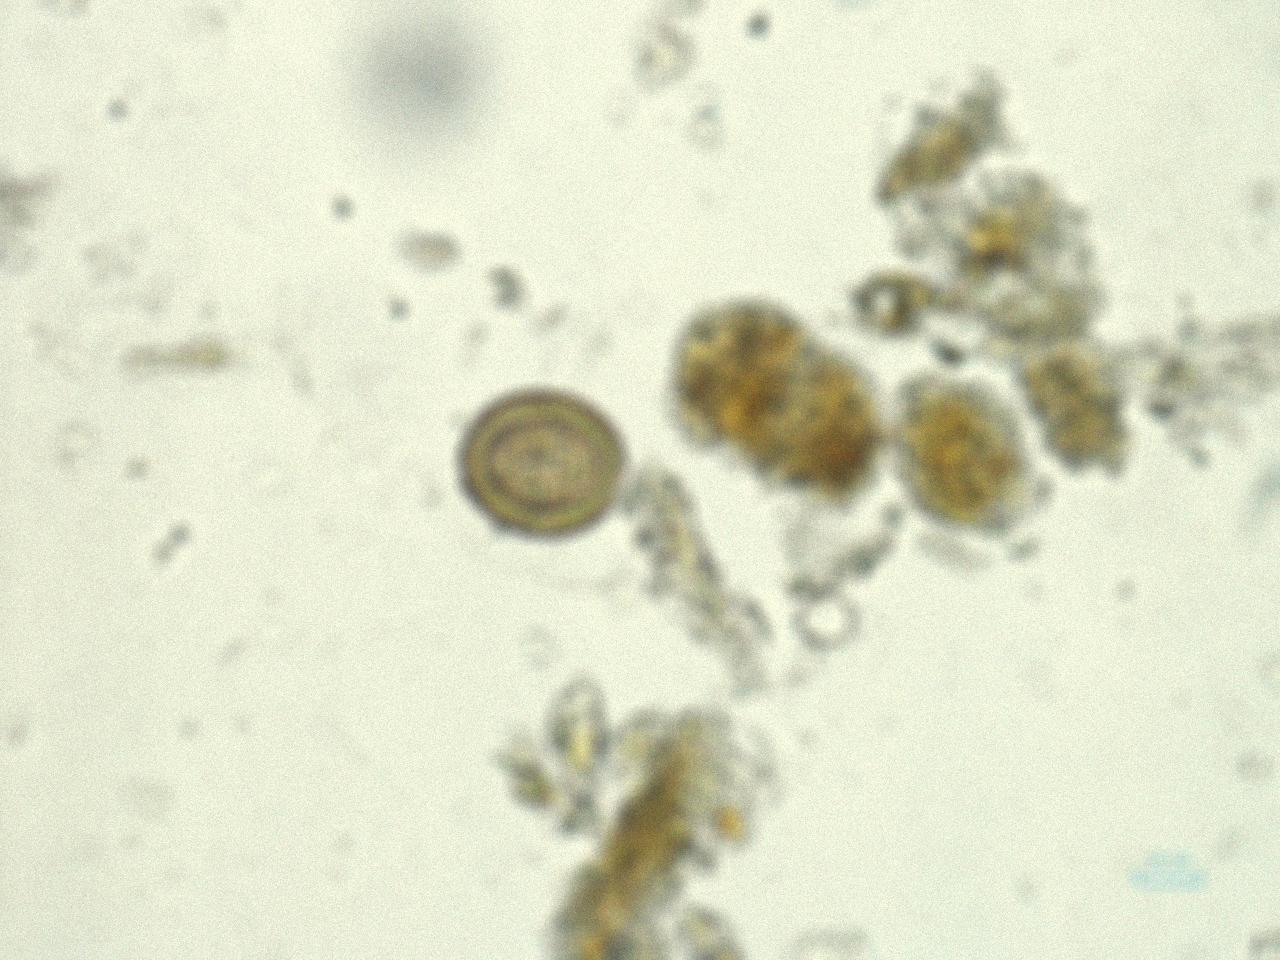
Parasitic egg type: Taenia spp. egg